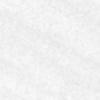
Label: no_change